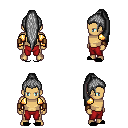
a pixel art fantasy rpg character, male body template, human, tanned skin, gold arm armor, red pants, gray extra-long topknot hairstyle, leather bracers, black slippers, four views (front, back, left, right), 2x2 character sprite sheet, small pixel art, hard edges, no anti-aliasing